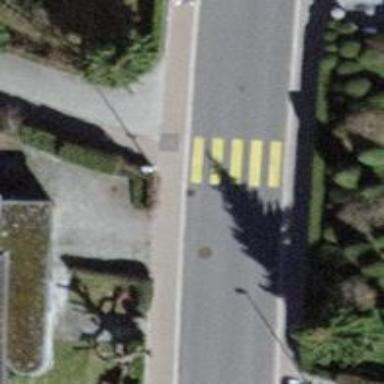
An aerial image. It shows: Uncontrolled zebra crossing on the road.